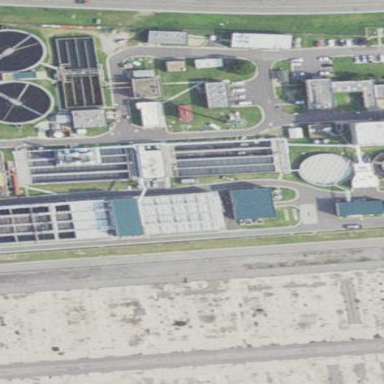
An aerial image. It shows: Waste transfer station with wastewater plant.